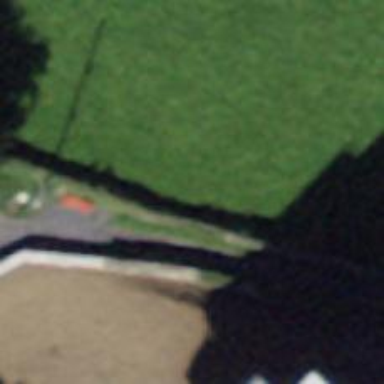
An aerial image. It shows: Red bench.